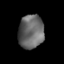
Tissue: lung
Cell type: Epithelial cells
Senescence score: 0.1309
Nuclear area (px): 837
Mean DAPI intensity: 103.64